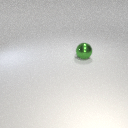
large green metal sphere